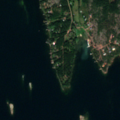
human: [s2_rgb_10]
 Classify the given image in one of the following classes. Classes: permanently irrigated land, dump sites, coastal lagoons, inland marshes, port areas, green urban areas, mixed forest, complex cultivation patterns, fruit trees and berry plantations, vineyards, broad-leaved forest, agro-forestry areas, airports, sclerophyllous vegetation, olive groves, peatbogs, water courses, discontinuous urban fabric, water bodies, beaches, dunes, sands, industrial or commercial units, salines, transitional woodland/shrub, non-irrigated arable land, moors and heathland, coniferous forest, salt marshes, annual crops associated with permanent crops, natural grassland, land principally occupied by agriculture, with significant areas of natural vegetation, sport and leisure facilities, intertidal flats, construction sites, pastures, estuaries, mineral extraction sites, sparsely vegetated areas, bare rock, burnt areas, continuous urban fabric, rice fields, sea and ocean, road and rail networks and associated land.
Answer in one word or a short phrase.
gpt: mixed forest, transitional woodland/shrub, sea and ocean